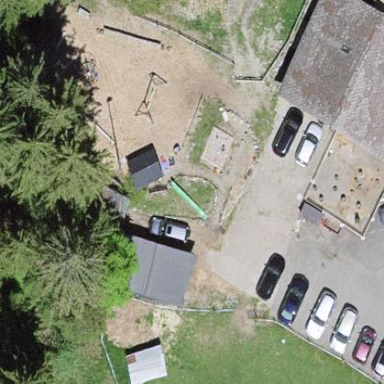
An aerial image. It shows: Playground area for leisure land.